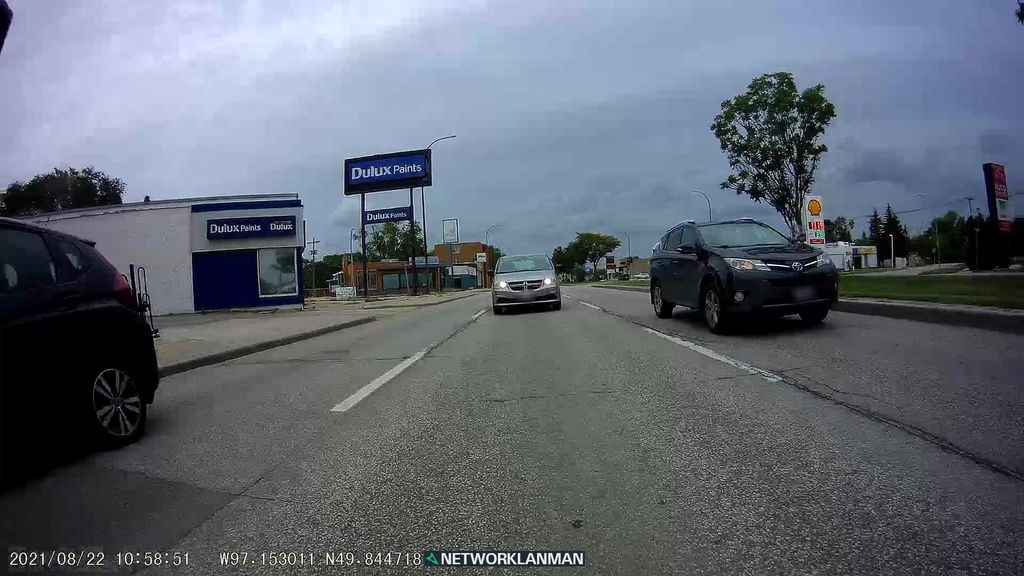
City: winnipeg